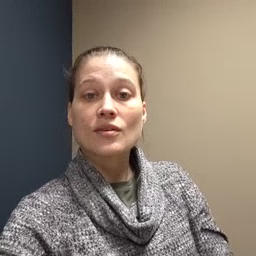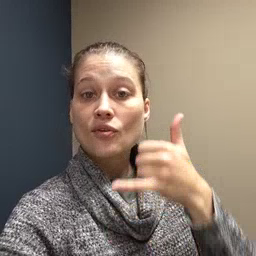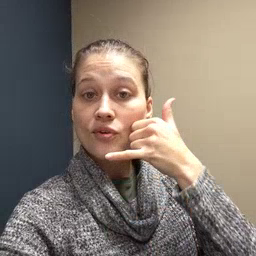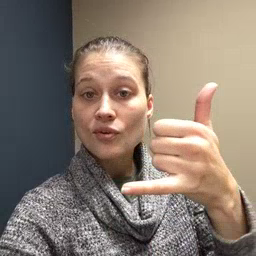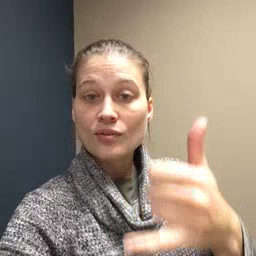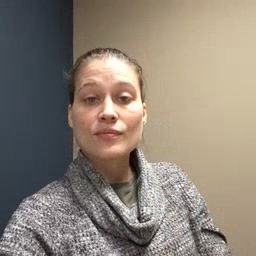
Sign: callonphone